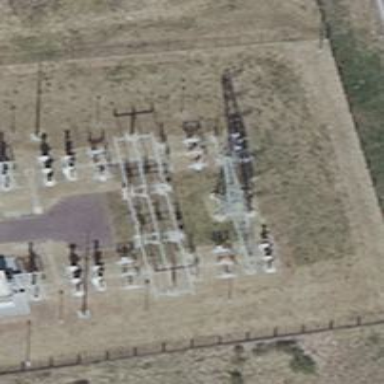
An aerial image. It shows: Three power lines with cables.